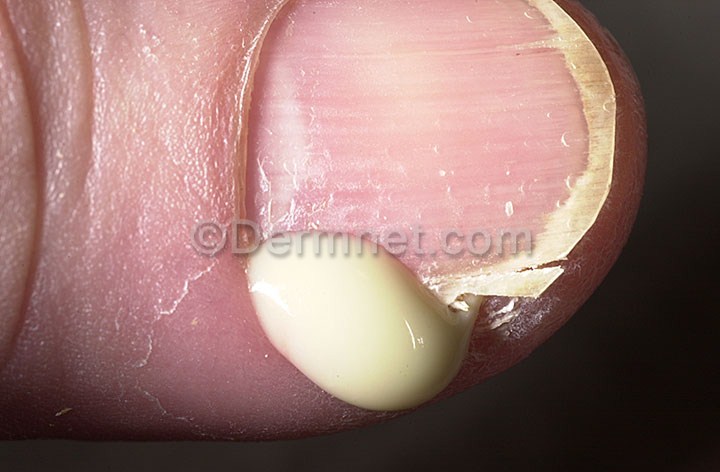
Disease: Nail Fungus and other Nail Disease